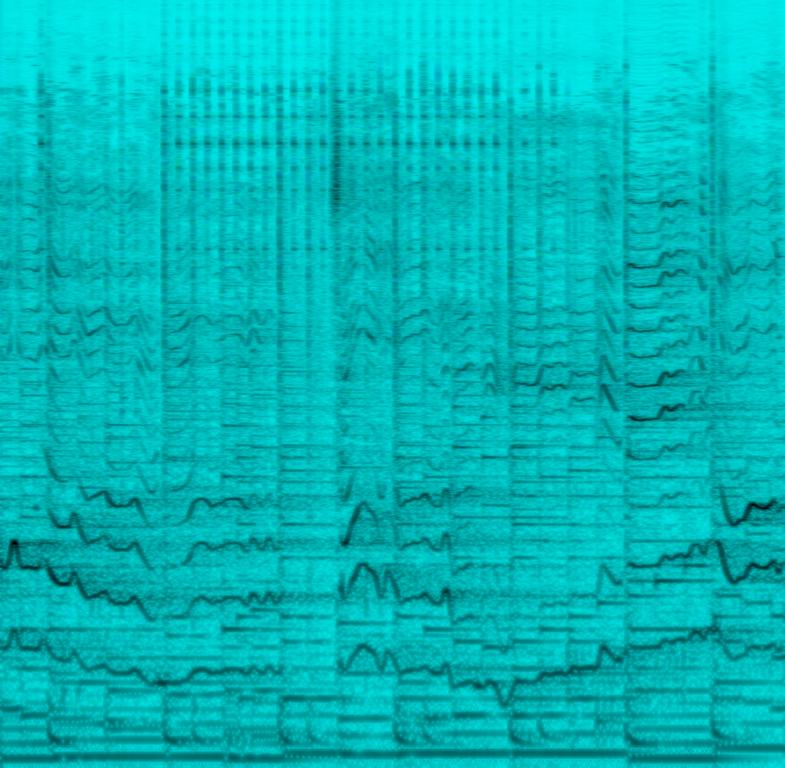
This is a Indo-European fusion music piece. There is a mix of Carnatic music with Western sounding elements. There is a female vocalist singing at a medium-to-high pitch. The melody consists of  a variety of intertwined sounds such as a piano, an electric guitar, a bass guitar and a virtual sounding brass section. The rhythmic background is provided by electronic percussive elements. There is an eccentric atmosphere to this piece. It sounds unique.